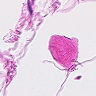
Metastatic tissue present: no